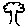
Label: tree